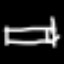
Label: bed